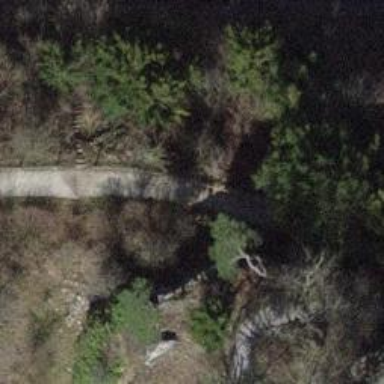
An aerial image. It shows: Rocky path.